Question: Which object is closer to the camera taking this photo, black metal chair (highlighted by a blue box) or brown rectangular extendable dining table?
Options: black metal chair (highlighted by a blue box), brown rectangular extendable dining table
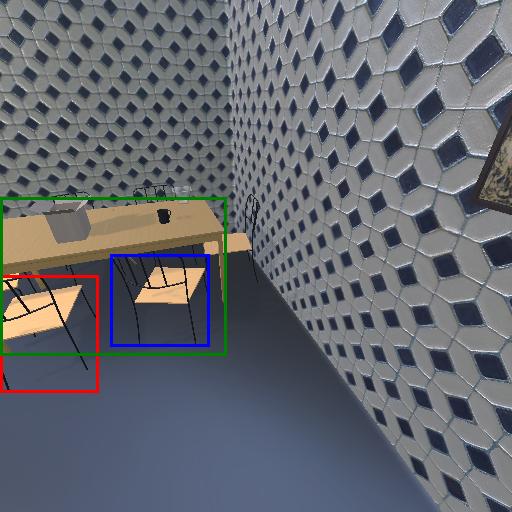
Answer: black metal chair (highlighted by a blue box)